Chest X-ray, PA view. Patient: 64 years old, sex F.
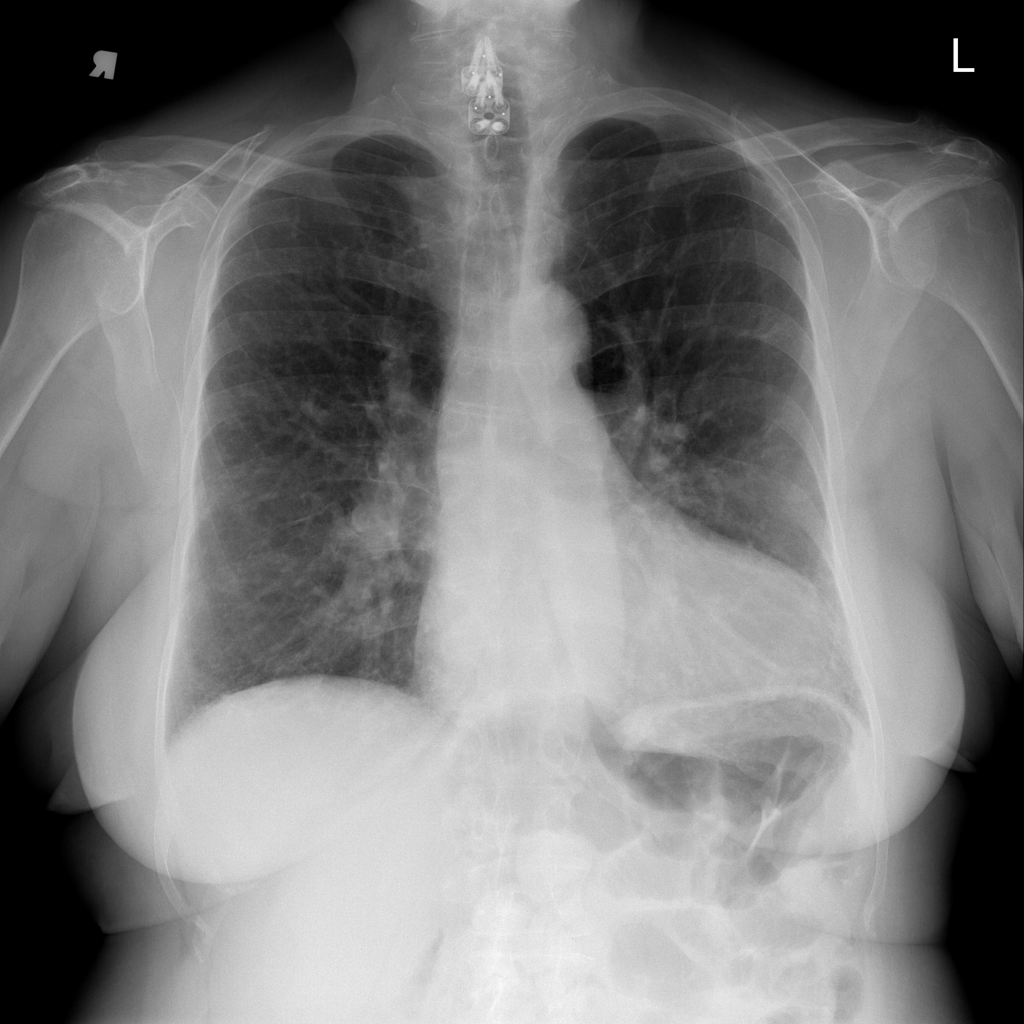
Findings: Cardiomegaly